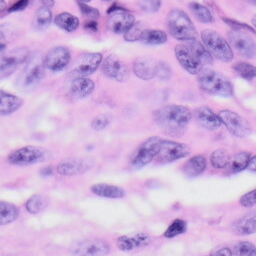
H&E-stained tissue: Skin